Question: I am new with excel, but how can i get an estimate for the values in 2013 of something like this:

I need an estimate which is the extrapolation of the value according to the linear regression the counterparts observed in recent years.
Thanks
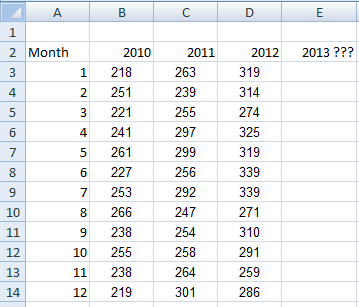
Answer: To answer this, I plotted data in two ways: (a) showing each year separately, and (b) showing all the data as one line through time. The graphs are as follows:

Looking at the first graph, if there is any <URL> in the data, it's not very strong. However, looking at all the data plotted on one line through time, it looks as though there is an upward trend. So my suggestion is to do the most basic regression and fit a straight line to the data. The graph with the trend line added is as follows:

In numbers, the results are: